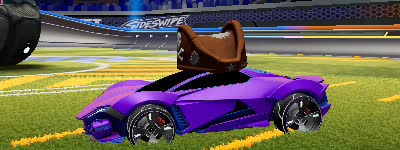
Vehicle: werewolf